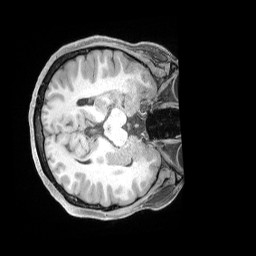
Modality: T1w
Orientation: axial
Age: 34
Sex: female
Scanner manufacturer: siemens
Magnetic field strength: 3 T
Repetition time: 2 s
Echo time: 0.00211 s